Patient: sex F, age 54
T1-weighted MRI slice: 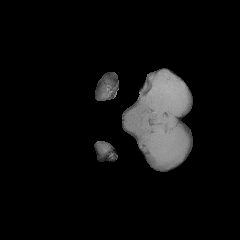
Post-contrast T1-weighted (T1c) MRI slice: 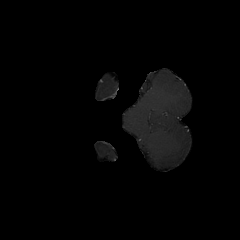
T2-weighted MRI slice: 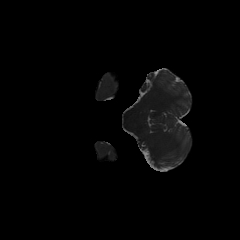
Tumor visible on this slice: no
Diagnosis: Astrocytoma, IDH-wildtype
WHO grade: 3